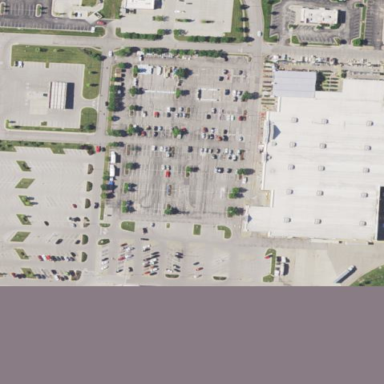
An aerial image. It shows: Retail area.